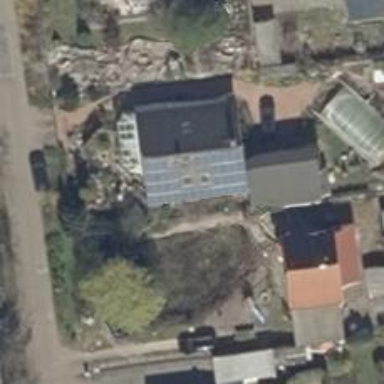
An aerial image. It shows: Solar photovoltaic panel generator producing electricity in small installation.